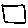
Label: square